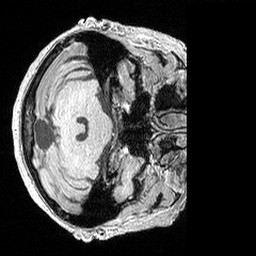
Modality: MP2RAGE
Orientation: axial
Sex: female
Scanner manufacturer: siemens
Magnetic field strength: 3 T
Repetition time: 5 s
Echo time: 0.00292 s